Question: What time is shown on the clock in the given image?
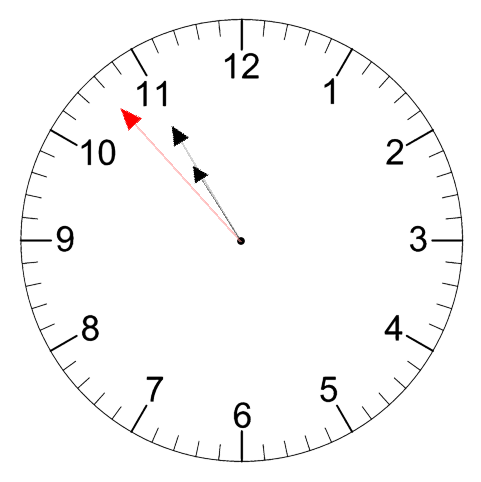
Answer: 10:54:53